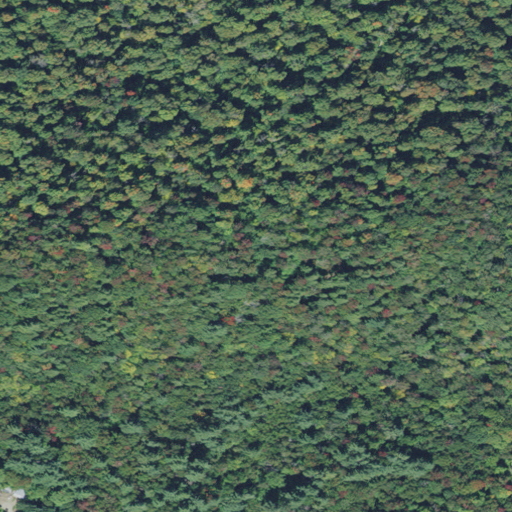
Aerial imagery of mountain in Vermont named Putnam Hill containing mixed forest, deciduous forest, open development, and woody wetlands